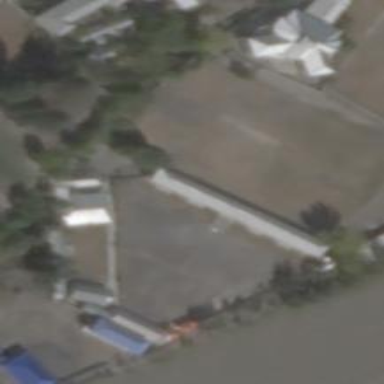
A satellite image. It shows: School.